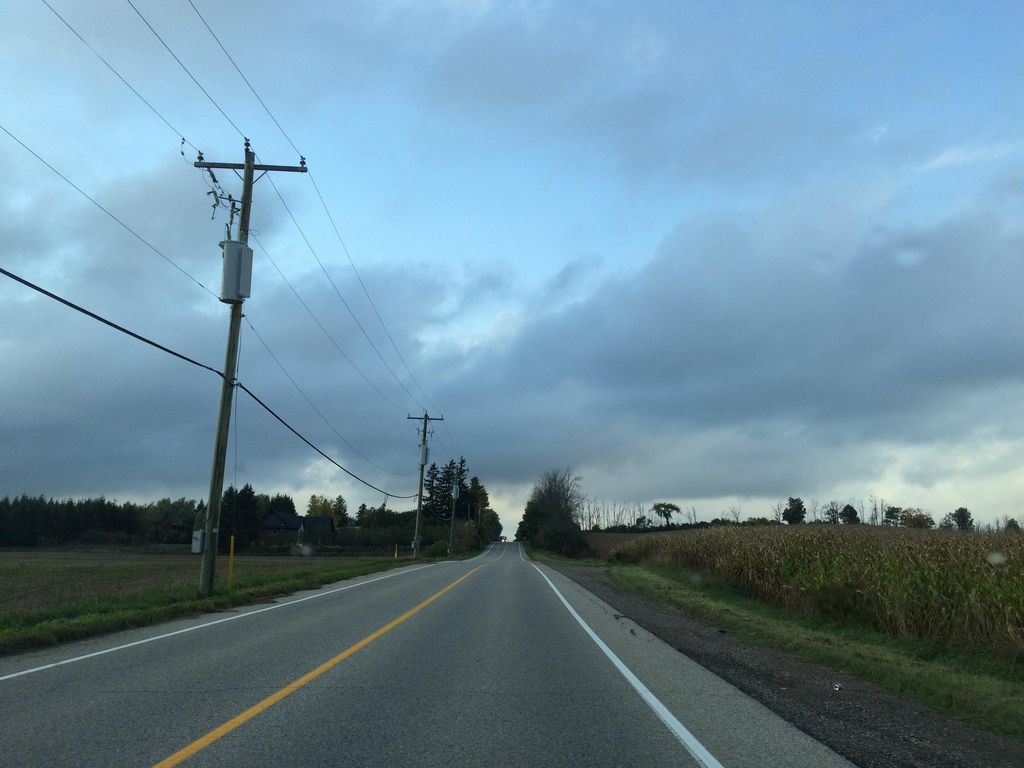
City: kitchener-waterloo